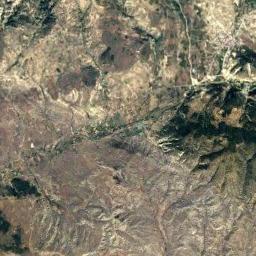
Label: mountain